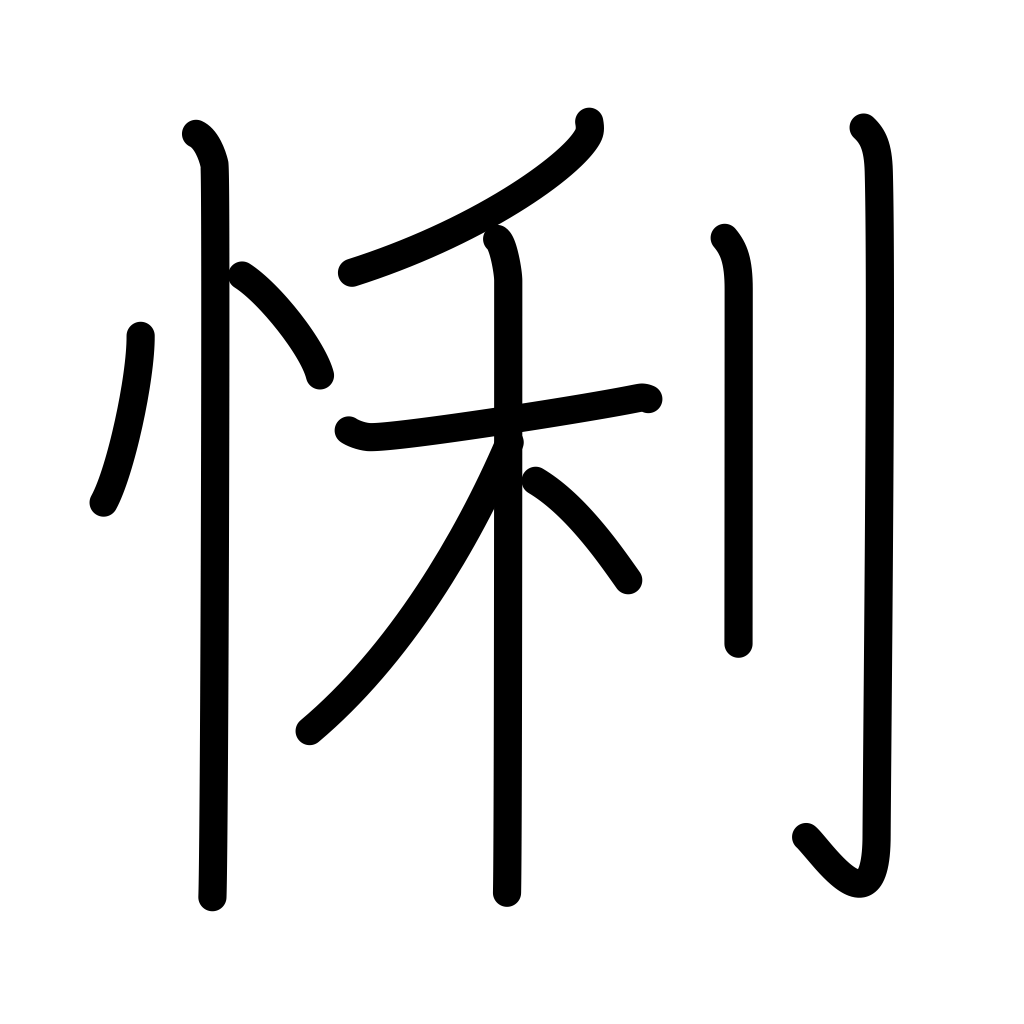
Meaning: clever